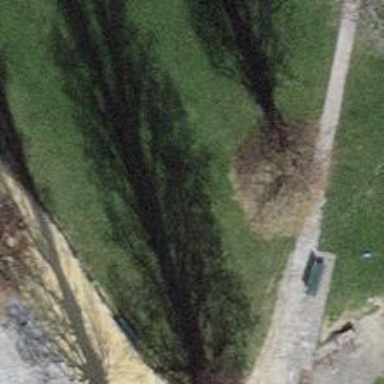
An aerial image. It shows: Broadleaved tree with lush leaves.